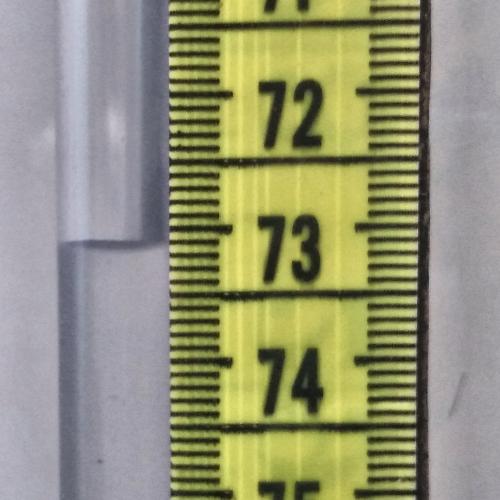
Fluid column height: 73.1 cm